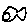
Label: fish